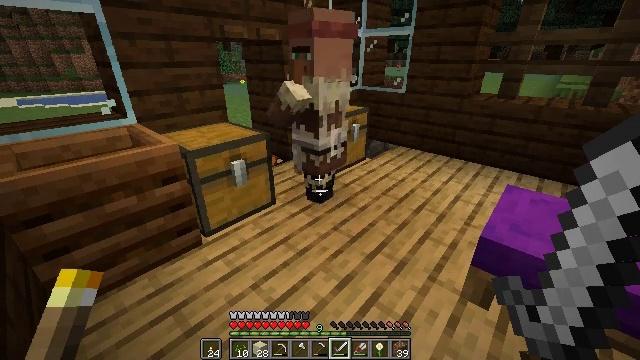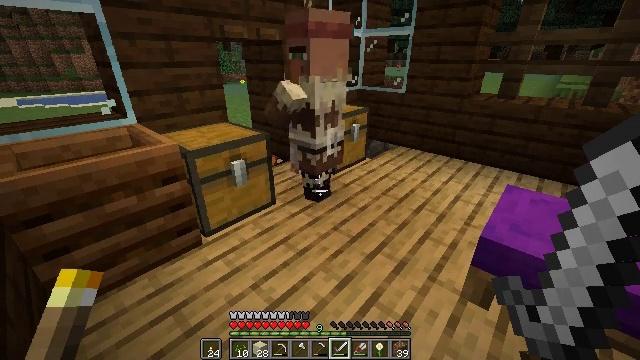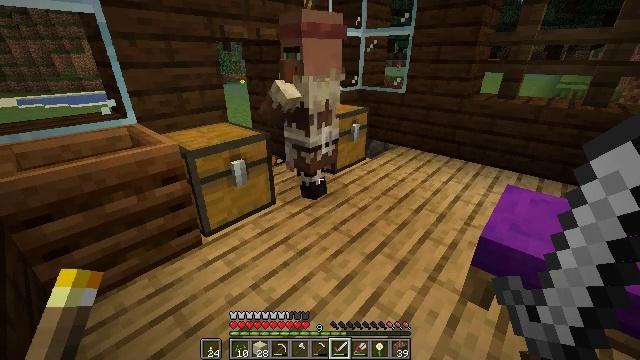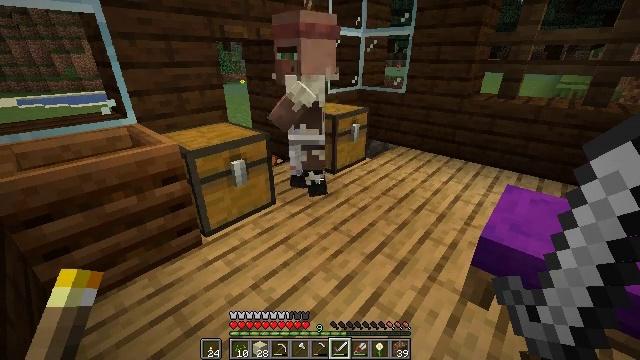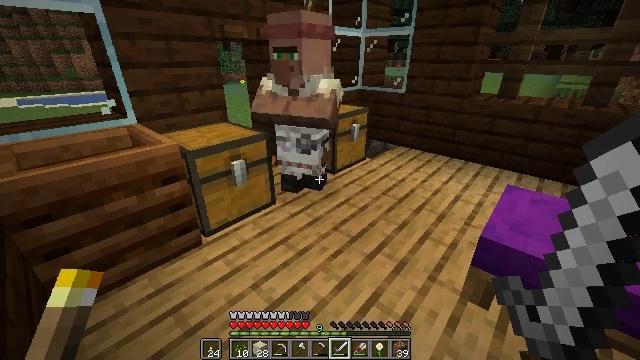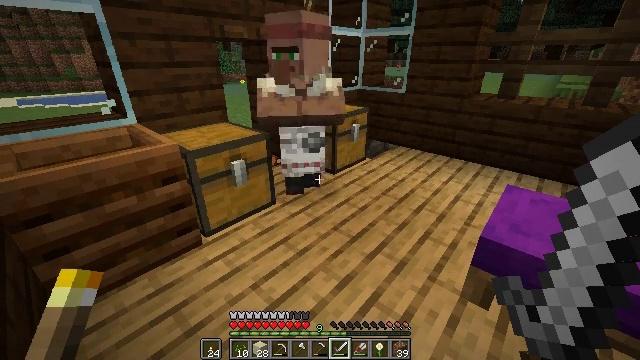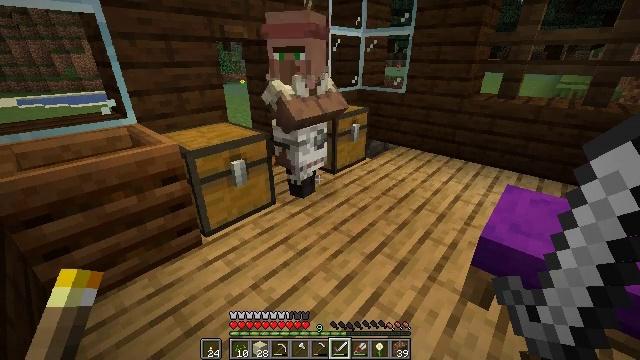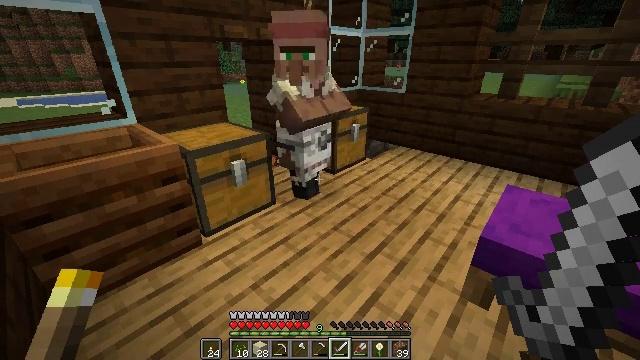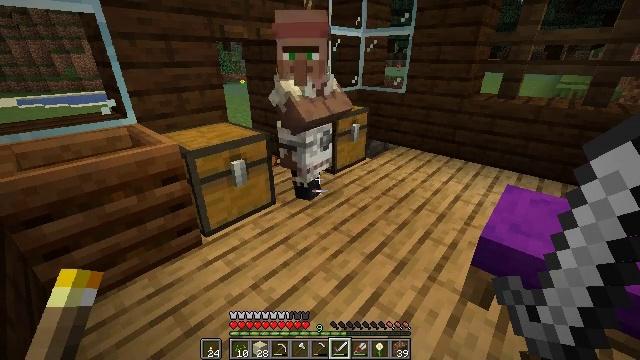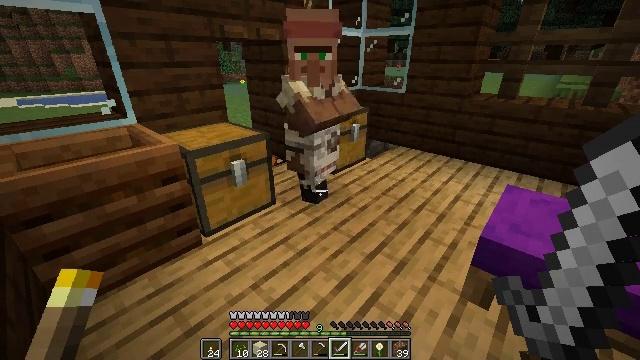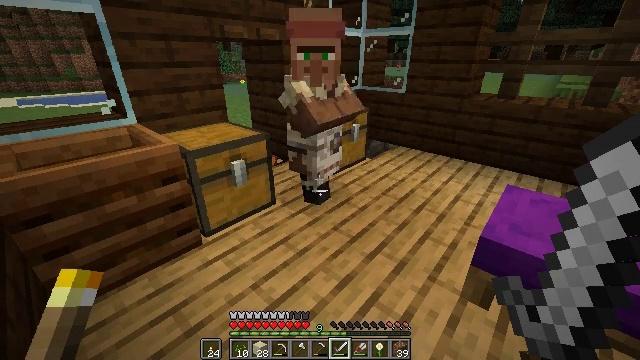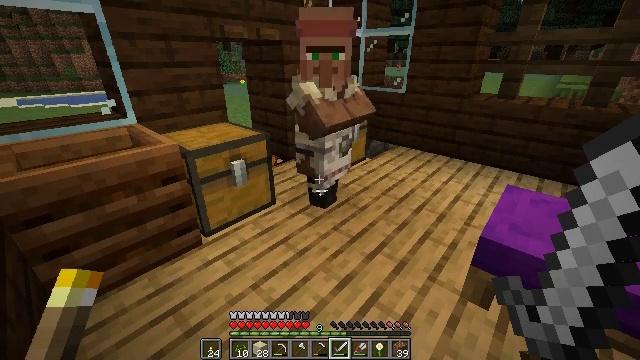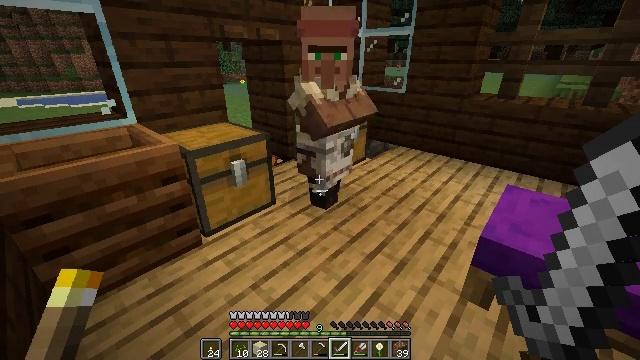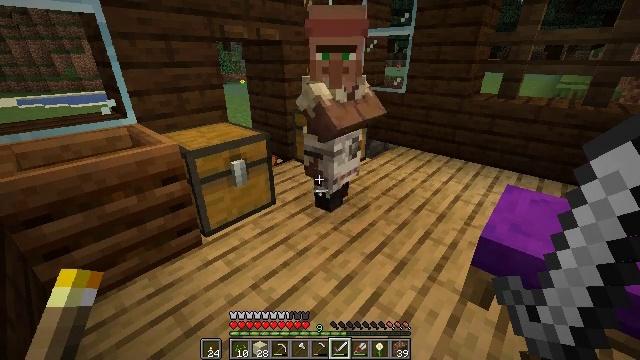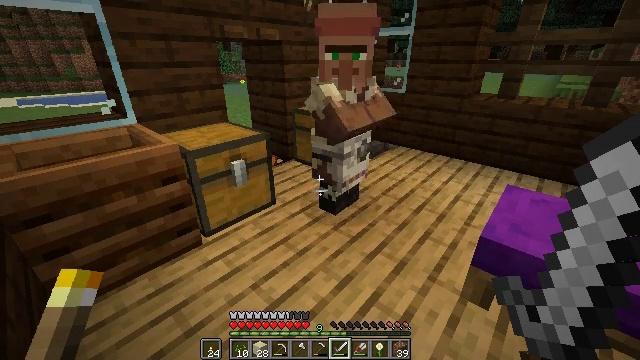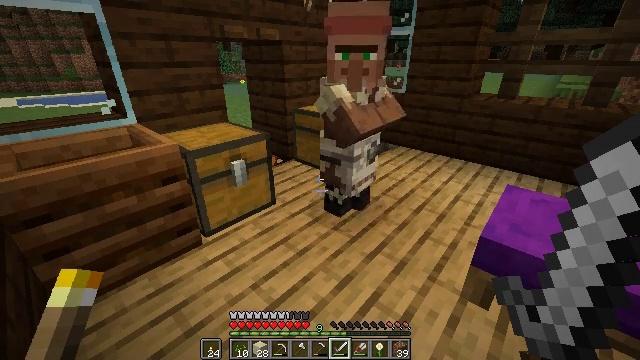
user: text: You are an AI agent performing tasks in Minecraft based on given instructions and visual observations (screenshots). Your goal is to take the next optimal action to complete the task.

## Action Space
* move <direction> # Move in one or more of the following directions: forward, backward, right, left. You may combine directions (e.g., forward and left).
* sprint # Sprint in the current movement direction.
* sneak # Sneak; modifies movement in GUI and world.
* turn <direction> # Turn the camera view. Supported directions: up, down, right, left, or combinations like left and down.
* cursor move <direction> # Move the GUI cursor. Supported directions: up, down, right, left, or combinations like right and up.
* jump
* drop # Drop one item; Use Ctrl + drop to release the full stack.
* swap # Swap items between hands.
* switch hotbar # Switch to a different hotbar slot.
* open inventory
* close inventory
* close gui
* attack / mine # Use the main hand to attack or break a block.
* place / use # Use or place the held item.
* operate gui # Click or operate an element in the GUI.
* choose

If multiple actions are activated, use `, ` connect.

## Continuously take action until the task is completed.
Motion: motion action
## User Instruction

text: Mine sand by the water.
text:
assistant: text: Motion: no_op
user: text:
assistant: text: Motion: no_op
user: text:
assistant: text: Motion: no_op
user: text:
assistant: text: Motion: no_op
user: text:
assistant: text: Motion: no_op
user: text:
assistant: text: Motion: no_op
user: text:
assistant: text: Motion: no_op
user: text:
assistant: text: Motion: no_op
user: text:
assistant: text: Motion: no_op
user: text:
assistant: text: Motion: no_op
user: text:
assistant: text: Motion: no_op
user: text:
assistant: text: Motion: no_op
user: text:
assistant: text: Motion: no_op
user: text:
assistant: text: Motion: no_op
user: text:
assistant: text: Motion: no_op
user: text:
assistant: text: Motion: no_op
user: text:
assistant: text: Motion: no_op
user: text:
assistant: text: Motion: no_op
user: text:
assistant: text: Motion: no_op
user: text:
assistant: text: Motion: no_op
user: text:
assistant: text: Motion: no_op
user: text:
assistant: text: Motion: no_op
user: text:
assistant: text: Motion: no_op
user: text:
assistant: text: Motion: no_op
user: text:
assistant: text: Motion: no_op
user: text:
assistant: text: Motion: no_op
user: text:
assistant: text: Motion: no_op
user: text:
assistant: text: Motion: no_op
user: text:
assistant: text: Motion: no_op
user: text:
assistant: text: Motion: no_op